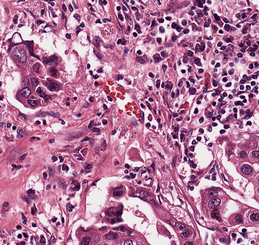
Tumor epithelial tissue: yes
Tumor-associated stroma tissue: yes
Normal tissue: no